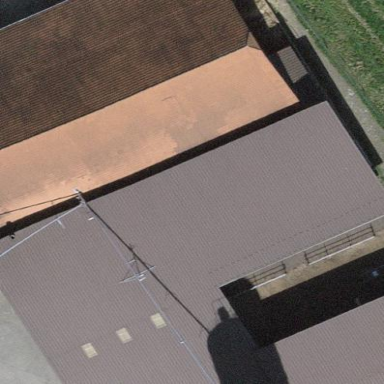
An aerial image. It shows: Farm building.